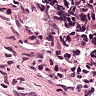
Metastatic tissue present: no